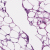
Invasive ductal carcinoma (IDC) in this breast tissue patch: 0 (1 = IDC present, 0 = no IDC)